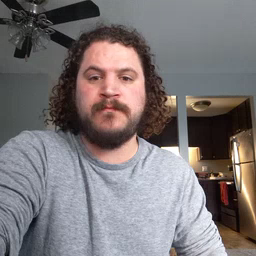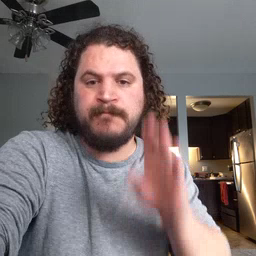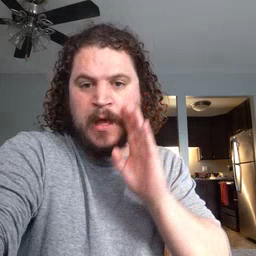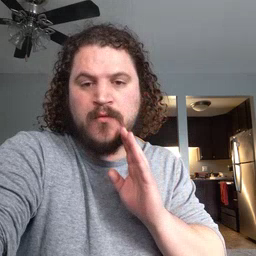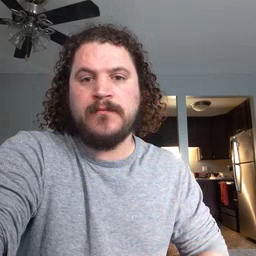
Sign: brown